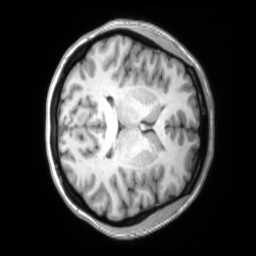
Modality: T1w
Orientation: axial
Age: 25
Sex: female
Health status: ill
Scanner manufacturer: siemens
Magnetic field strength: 3 T
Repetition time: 2.2 s
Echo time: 0.00157 s